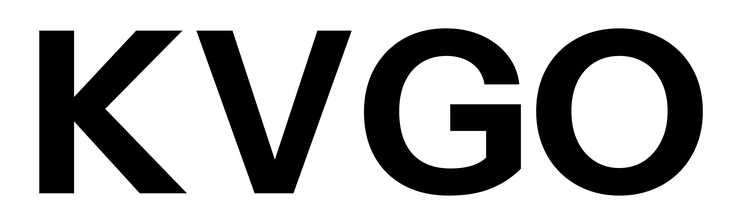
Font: InstrumentSans_Bold